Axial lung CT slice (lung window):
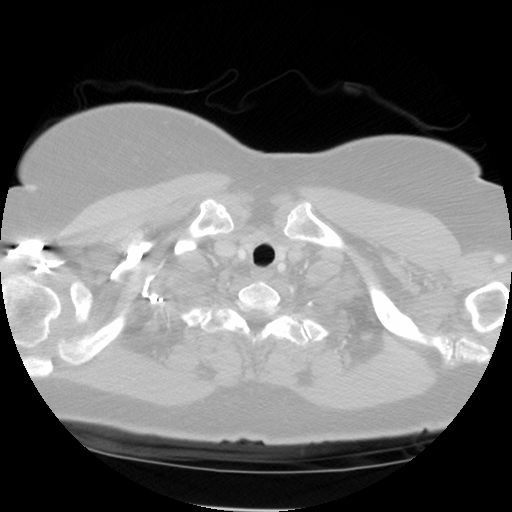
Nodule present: no